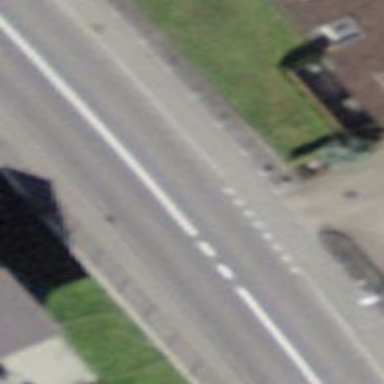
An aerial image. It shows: Asphalt sidewalk along the footway.